Question: I'm using <URL> library in my application. But I'm facing an issue. When the 'Listview' is released, the portion of 'ListView' which were scrolled out of the UI from bottom, stays blank for a noticeable duration. Suggestions for solving this issue or probably some more stable library ?
Screenshot to better explain the issue;

State 'A' is the normal view while 'B' is refreshing view. Though the blank portion, ther area in blue rectangle, vanishes shortly but it does appear for a noticeable time.
This is my layout XML.
'''
<RelativeLayout xmlns:android="http://schemas.android.com/apk/res/android"
xmlns:tools="http://schemas.android.com/tools"
android:layout_width="match_parent"
android:layout_height="match_parent"
android:paddingBottom="@dimen/activity_vertical_margin"
android:paddingLeft="@dimen/activity_horizontal_margin"
android:paddingRight="@dimen/activity_horizontal_margin"
android:paddingTop="@dimen/activity_vertical_margin"
tools:context=".MainActivity" >
<eu.erikw.PullToRefreshListView
android:id="@+id/pull_to_refresh_listview"
android:layout_height="fill_parent"
android:layout_width="fill_parent"
android:background="@android:color/white"
android:cacheColorHint="@android:color/white" />
</RelativeLayout>
'''
And finally this is my 'Activity' code.
'''
public class MainActivity extends Activity {
private PullToRefreshListView listView;
private PullToRefreshListViewSampleAdapter adapter;
private int REF_TIMEOUT = 2000;
@Override
protected void onCreate(Bundle savedInstanceState) {
super.onCreate(savedInstanceState);
setContentView(R.layout.activity_main);
listView = (PullToRefreshListView) findViewById(R.id.pull_to_refresh_listview);
View searchView = getLayoutInflater().inflate(R.layout.search_header, null, false);
EditText chatUsersSearch = (EditText) searchView.findViewById(R.id.chat_users_search);
listView.addHeaderView(searchView);
listView.setOnRefreshListener(new OnRefreshListener() {
@Override
public void onRefresh() {
adapter.loadData();
listView.postDelayed(new Runnable() {
@Override
public void run() {
listView.onRefreshComplete();
}
}, REF_TIMEOUT);
}
});
adapter = new PullToRefreshListViewSampleAdapter() {};
listView.setAdapter(adapter);
// Request the adapter to load the data
adapter.loadData();
// click listener
listView.setOnItemClickListener(new OnItemClickListener() {
@Override
public void onItemClick(AdapterView<?> arg0, View arg1, int arg2,
long arg3) {
ViewHolder viewHolder = (ViewHolder) arg1.getTag();
if (viewHolder.name != null){
Toast.makeText(MainActivity.this, viewHolder.name.getText(), Toast.LENGTH_SHORT).show();
}
}
});
}
/**
* The adapter used to display the results in the list
*
*/
public abstract class PullToRefreshListViewSampleAdapter extends android.widget.BaseAdapter {
private ArrayList<String> items = new ArrayList<String>();;
public class ViewHolder {
public String id;
public TextView name;
}
/**
* Loads the data.
*/
public void loadData() {
// Here add your code to load the data for example from a webservice or DB
// items = new ArrayList<String>();
items.add("Ajax Amsterdam");
items.add("Barcelona");
items.add("Manchester United");
// MANDATORY: Notify that the data has changed
notifyDataSetChanged();
}
@Override
public int getCount() {
return items.size();
}
@Override
public Object getItem(int position) {
return items.get(position);
}
@Override
public long getItemId(int position) {
return position;
}
@Override
public View getView(int position, View convertView, ViewGroup parent) {
View rowView = convertView;
String record = (String) getItem(position);
LayoutInflater inflater = MainActivity.this.getLayoutInflater();
ViewHolder viewHolder = new ViewHolder();
if (convertView == null){
rowView = inflater.inflate(R.layout.list_item,null);
viewHolder.name = (TextView) rowView.findViewById(R.id.textView1);
rowView.setTag(viewHolder);
}
final ViewHolder holder = (ViewHolder) rowView.getTag();
holder.name.setText(record);
return rowView;
}
}
}
'''
Thanks,
Ammar
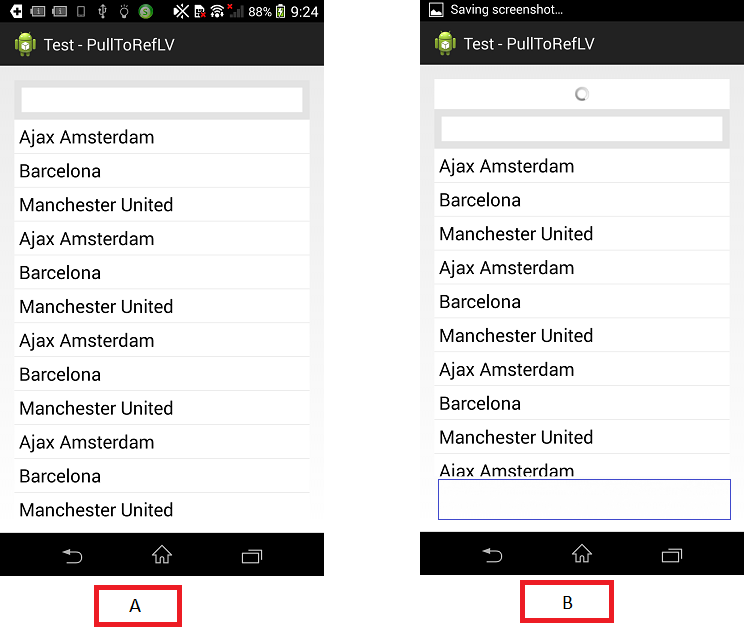
Answer: Have you tried this way,
'''
listView.setOnRefreshListener(new OnRefreshListener() {
@Override
public void onRefresh() {
// Your code to refresh the list contents goes here
// For the sake of this sample, the code will pause here to
// force a delay when invoking the refresh
listView.postDelayed(new Runnable() {
@Override
public void run() {
listView.onRefreshComplete();
}
}, 20);
}
});
'''
Final solution to probable bug with PullToRefreshListView library ,
'''
<RelativeLayout xmlns:android="http://schemas.android.com/apk/res/android"
xmlns:tools="http://schemas.android.com/tools"
android:layout_width="match_parent"
android:layout_height="match_parent"
android:paddingBottom="@dimen/activity_vertical_margin"
android:paddingLeft="@dimen/activity_horizontal_margin"
android:paddingRight="@dimen/activity_horizontal_margin"
android:paddingTop="@dimen/activity_vertical_margin"
tools:context=".MainActivity" >
<LinearLayout
android:layout_width="wrap_content"
android:layout_height="fill_parent"
android:background="@drawable/background"
android:orientation="vertical" >
<eu.erikw.PullToRefreshListView
android:id="@+id/pull_to_refresh_listview"
android:layout_height="fill_parent"
android:layout_width="fill_parent"
android:background="@android:color/white"
android:cacheColorHint="@android:color/white" />
</LinearLayout>
</RelativeLayout>
'''